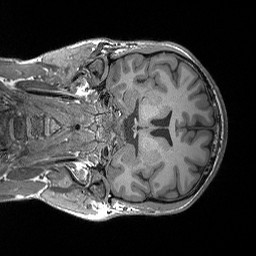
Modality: T1w
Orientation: coronal
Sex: male
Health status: healthy
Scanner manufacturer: siemens
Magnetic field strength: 3 T
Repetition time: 1.7 s
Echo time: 0.00296 s